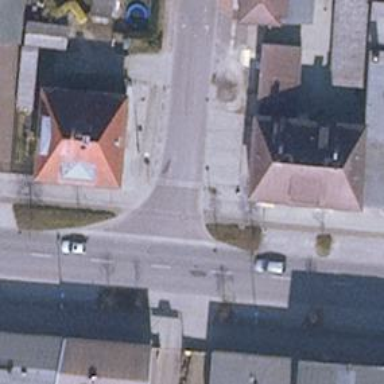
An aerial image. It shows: Road with stop sign.